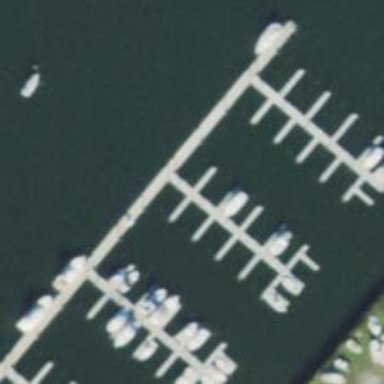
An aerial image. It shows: Pier with mooring facilities.